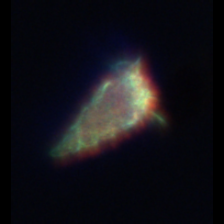
Taxon: Ciliates
Group: Other